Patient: sex M, age 46
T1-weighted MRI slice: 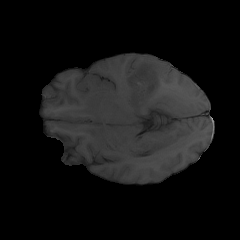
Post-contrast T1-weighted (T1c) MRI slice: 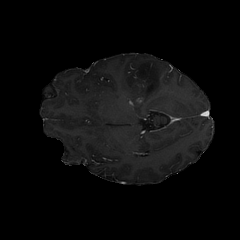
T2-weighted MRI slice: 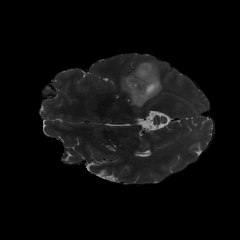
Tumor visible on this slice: yes
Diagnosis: Astrocytoma, IDH-mutant
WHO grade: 3